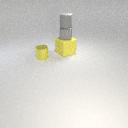
small yellow metal cylinder in front of large yellow rubber cube